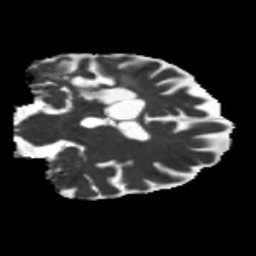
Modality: MD
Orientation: coronal
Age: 68
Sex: female
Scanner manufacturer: siemens
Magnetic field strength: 3 T
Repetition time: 5.25 s
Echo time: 0.08 s